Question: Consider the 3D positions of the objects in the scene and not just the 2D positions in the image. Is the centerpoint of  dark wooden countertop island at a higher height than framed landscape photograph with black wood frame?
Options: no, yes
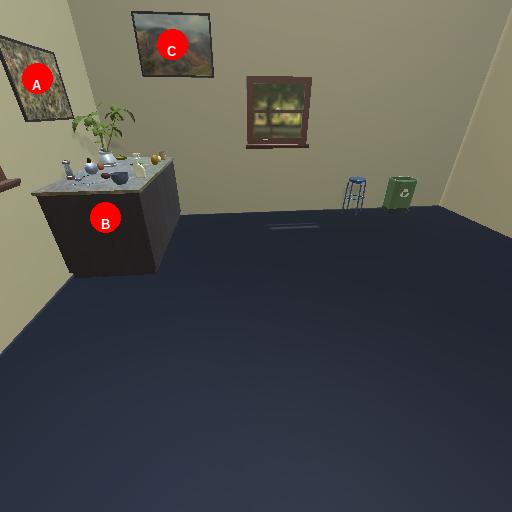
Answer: no